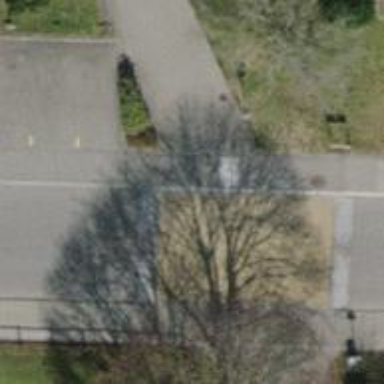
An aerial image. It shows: Marked footway crossing with traffic-calming table.